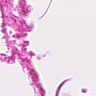
Metastatic tissue present: no